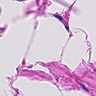
Metastatic tissue present: no